Brain MRI, t1w sequence, axial 2D slice.
Patient: age 28, sex M, weight 90 kg, height 1.9 m
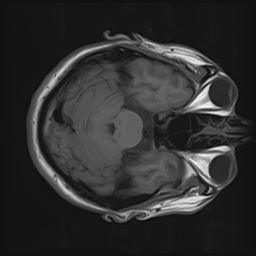